Field crop: maize
Growth stage: 2
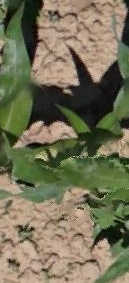
Species: maize